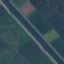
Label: River